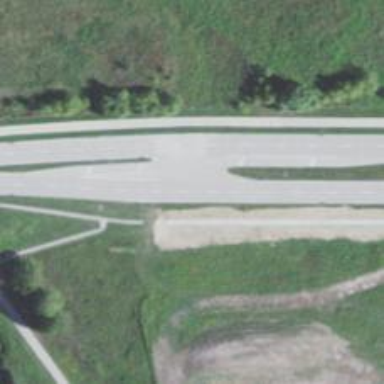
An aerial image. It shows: Secondary link road.